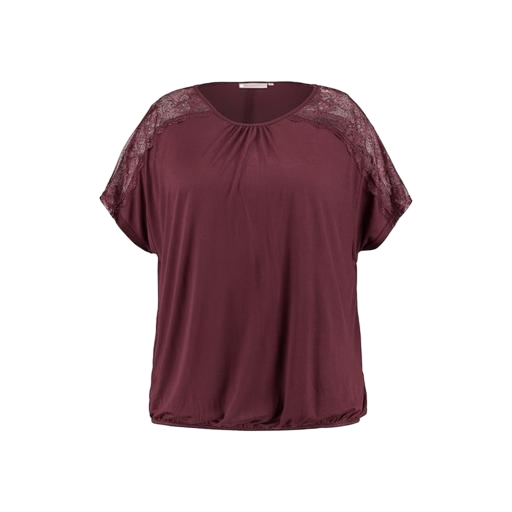
lace-yoke t-shirt, short-sleeve top only macy, purple printed lace-yoke t-shirt only macy, white background